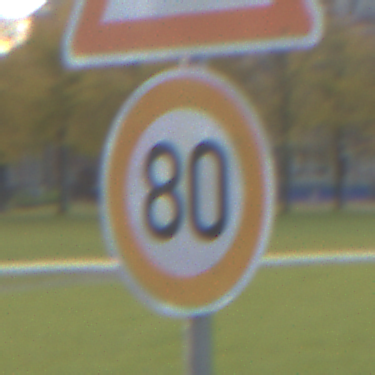
Verkehrszeichen: Geschwindigkeit80
Zusatzzeichen oben: KurveLinks
Umgebung: Outdoor, Suburban
Tageszeit: MorningAfternoon
Wetter: PartlyCloudy
Licht: Natural
Jahreszeit: NotSpecified
Kontrast: MediumContrast